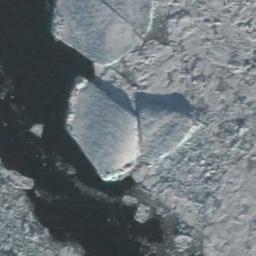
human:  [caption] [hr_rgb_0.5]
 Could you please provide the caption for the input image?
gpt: There are sea ice of different sizes .

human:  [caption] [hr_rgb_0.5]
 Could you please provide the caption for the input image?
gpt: There is a big ice and many small ice on the dark blue sea .

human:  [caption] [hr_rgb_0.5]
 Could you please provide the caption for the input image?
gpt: A huge block of ice floats on the blue sea .

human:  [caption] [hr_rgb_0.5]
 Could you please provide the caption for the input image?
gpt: A large piece of sea ice float in the deep blue sea .

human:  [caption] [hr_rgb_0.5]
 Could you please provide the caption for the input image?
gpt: There are sea ice on the ice sheet .